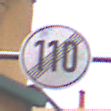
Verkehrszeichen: EndeGeschwindigkeit110
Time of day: Midday
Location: Outdoor (Urban)
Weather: Overcast
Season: NotSpecified
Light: Natural